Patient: sex M, age 30
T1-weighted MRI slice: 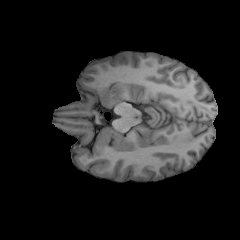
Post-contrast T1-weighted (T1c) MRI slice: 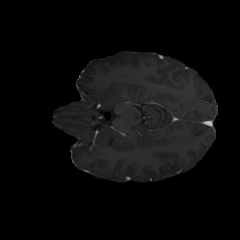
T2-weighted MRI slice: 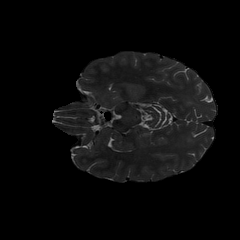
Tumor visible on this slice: no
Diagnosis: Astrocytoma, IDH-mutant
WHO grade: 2